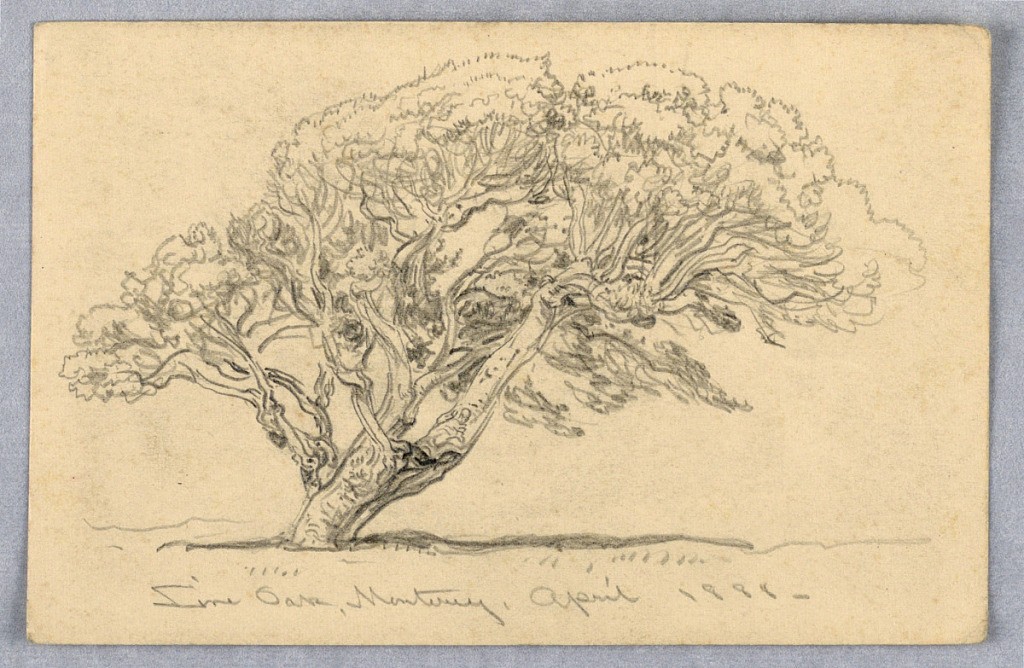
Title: Study, Tree, Santa Barbara, California
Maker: Samuel Colman, American, 1832–1920
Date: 1888
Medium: Black crayon, brush and watercolor wash on cream paper
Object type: Drawing
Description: Oblique view of three sycamores with leaves standing at a slope, which is marked with X. On verso, vertically, a group of two "Eucaliptus, Santa Ba[r]bara", as the caption reads.